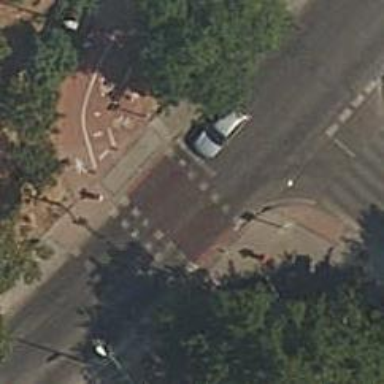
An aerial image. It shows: Road crossing with traffic signals.